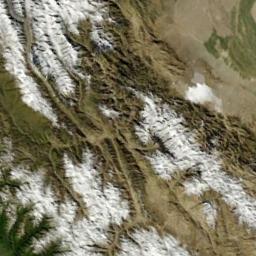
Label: snowberg